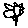
Label: flower